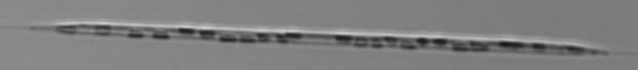
Label: Rhizosolenia